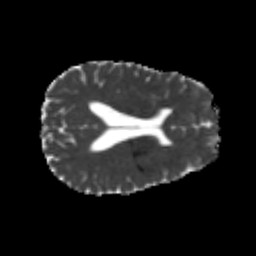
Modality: MD
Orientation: axial
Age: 26
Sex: male
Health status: healthy
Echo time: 0.074 s